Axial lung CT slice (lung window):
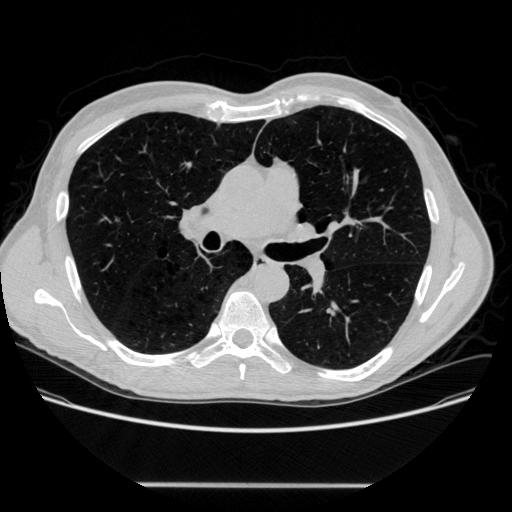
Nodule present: no